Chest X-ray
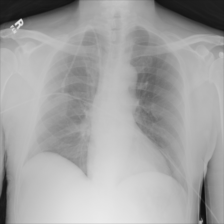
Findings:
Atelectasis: negative
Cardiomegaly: negative
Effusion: negative
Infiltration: negative
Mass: negative
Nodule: negative
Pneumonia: negative
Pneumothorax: negative
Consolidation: negative
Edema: negative
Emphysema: negative
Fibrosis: negative
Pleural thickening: negative
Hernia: negative